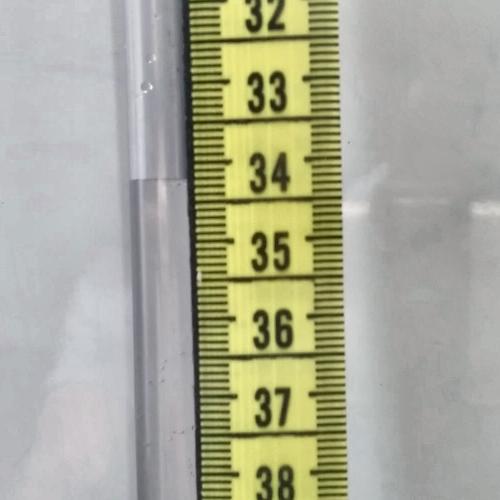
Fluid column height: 34.2 cm